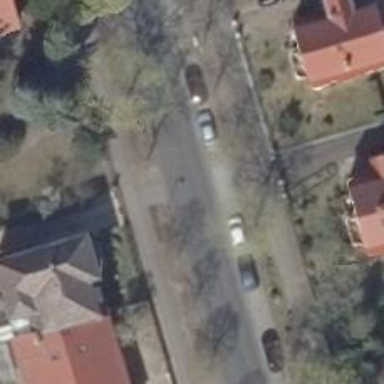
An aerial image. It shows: Residential road with asphalt surface. There are separate sidewalks on both sides of the road.